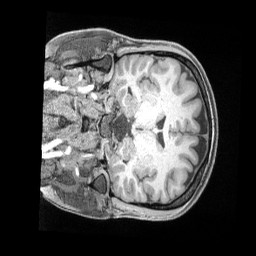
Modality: T1w
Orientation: coronal
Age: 37
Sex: female
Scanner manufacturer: siemens
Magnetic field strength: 3 T
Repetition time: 2 s
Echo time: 0.00211 s